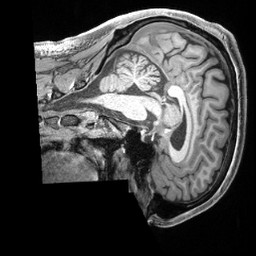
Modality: T1w
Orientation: sagittal
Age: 30
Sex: male
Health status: healthy
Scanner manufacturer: siemens
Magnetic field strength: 3 T
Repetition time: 2.4 s
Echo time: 0.00222 s